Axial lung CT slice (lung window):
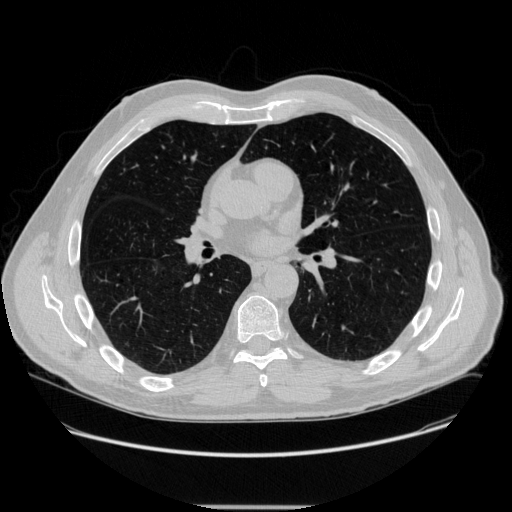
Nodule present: no